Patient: sex M, age 17
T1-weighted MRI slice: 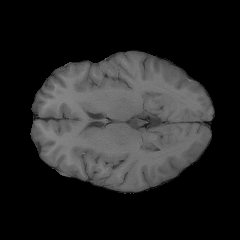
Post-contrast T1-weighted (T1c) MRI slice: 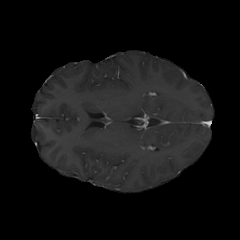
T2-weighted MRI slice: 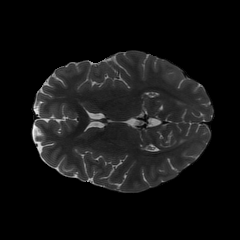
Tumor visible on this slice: no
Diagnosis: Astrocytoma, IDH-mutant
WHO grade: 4